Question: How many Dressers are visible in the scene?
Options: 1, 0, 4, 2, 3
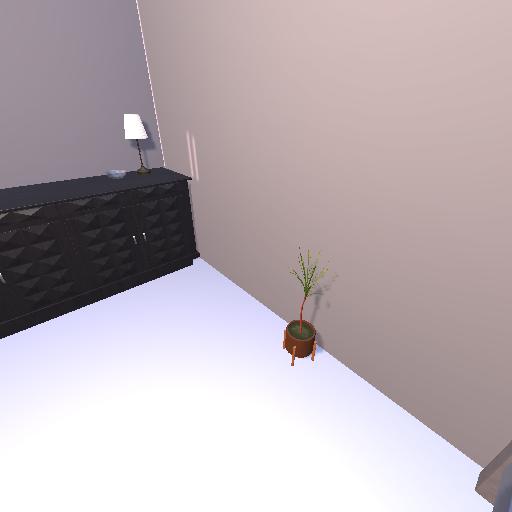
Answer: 1